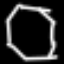
Label: octagon